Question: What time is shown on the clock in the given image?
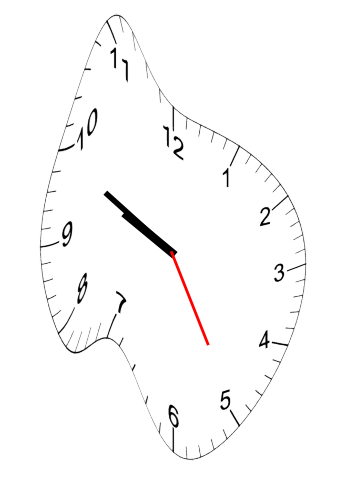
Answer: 09:49:25